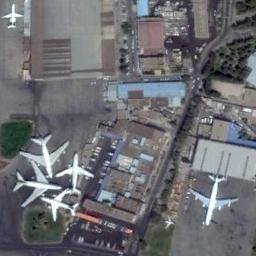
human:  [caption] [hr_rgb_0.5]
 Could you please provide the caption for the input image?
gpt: Six airplanes of different sizes were in the open space beside many houses .

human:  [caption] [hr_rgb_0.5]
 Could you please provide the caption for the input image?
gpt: Many airplanes are parked on the open place beside buildings .

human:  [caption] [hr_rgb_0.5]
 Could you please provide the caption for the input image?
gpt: Four planes docked in a pile, And the other plane was parked on another open lot .

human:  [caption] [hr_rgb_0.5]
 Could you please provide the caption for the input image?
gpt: Six planes parked on the open area and some buildings arranged neatly between planes .

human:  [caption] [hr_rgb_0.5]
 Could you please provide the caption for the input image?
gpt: Five planes were on the sides of buildings and roads .